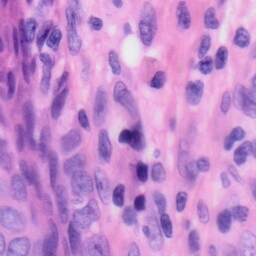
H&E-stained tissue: Skin